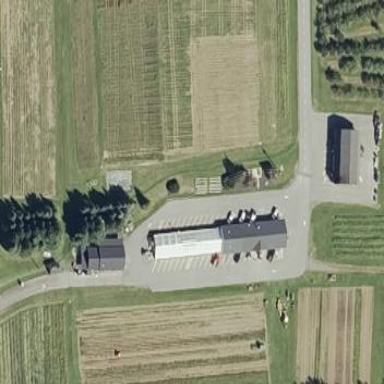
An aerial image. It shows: Farmyard area.